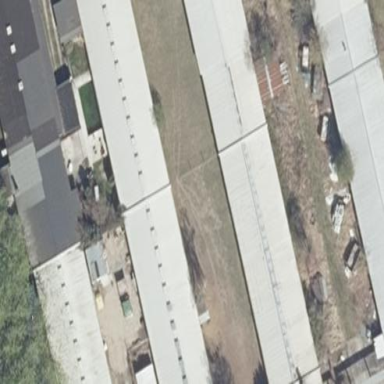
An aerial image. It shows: Stable building.